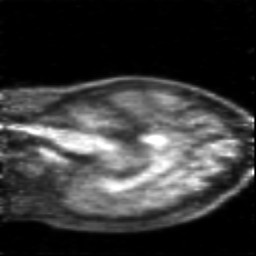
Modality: PET
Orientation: sagittal
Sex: female
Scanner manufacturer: siemens